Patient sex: M
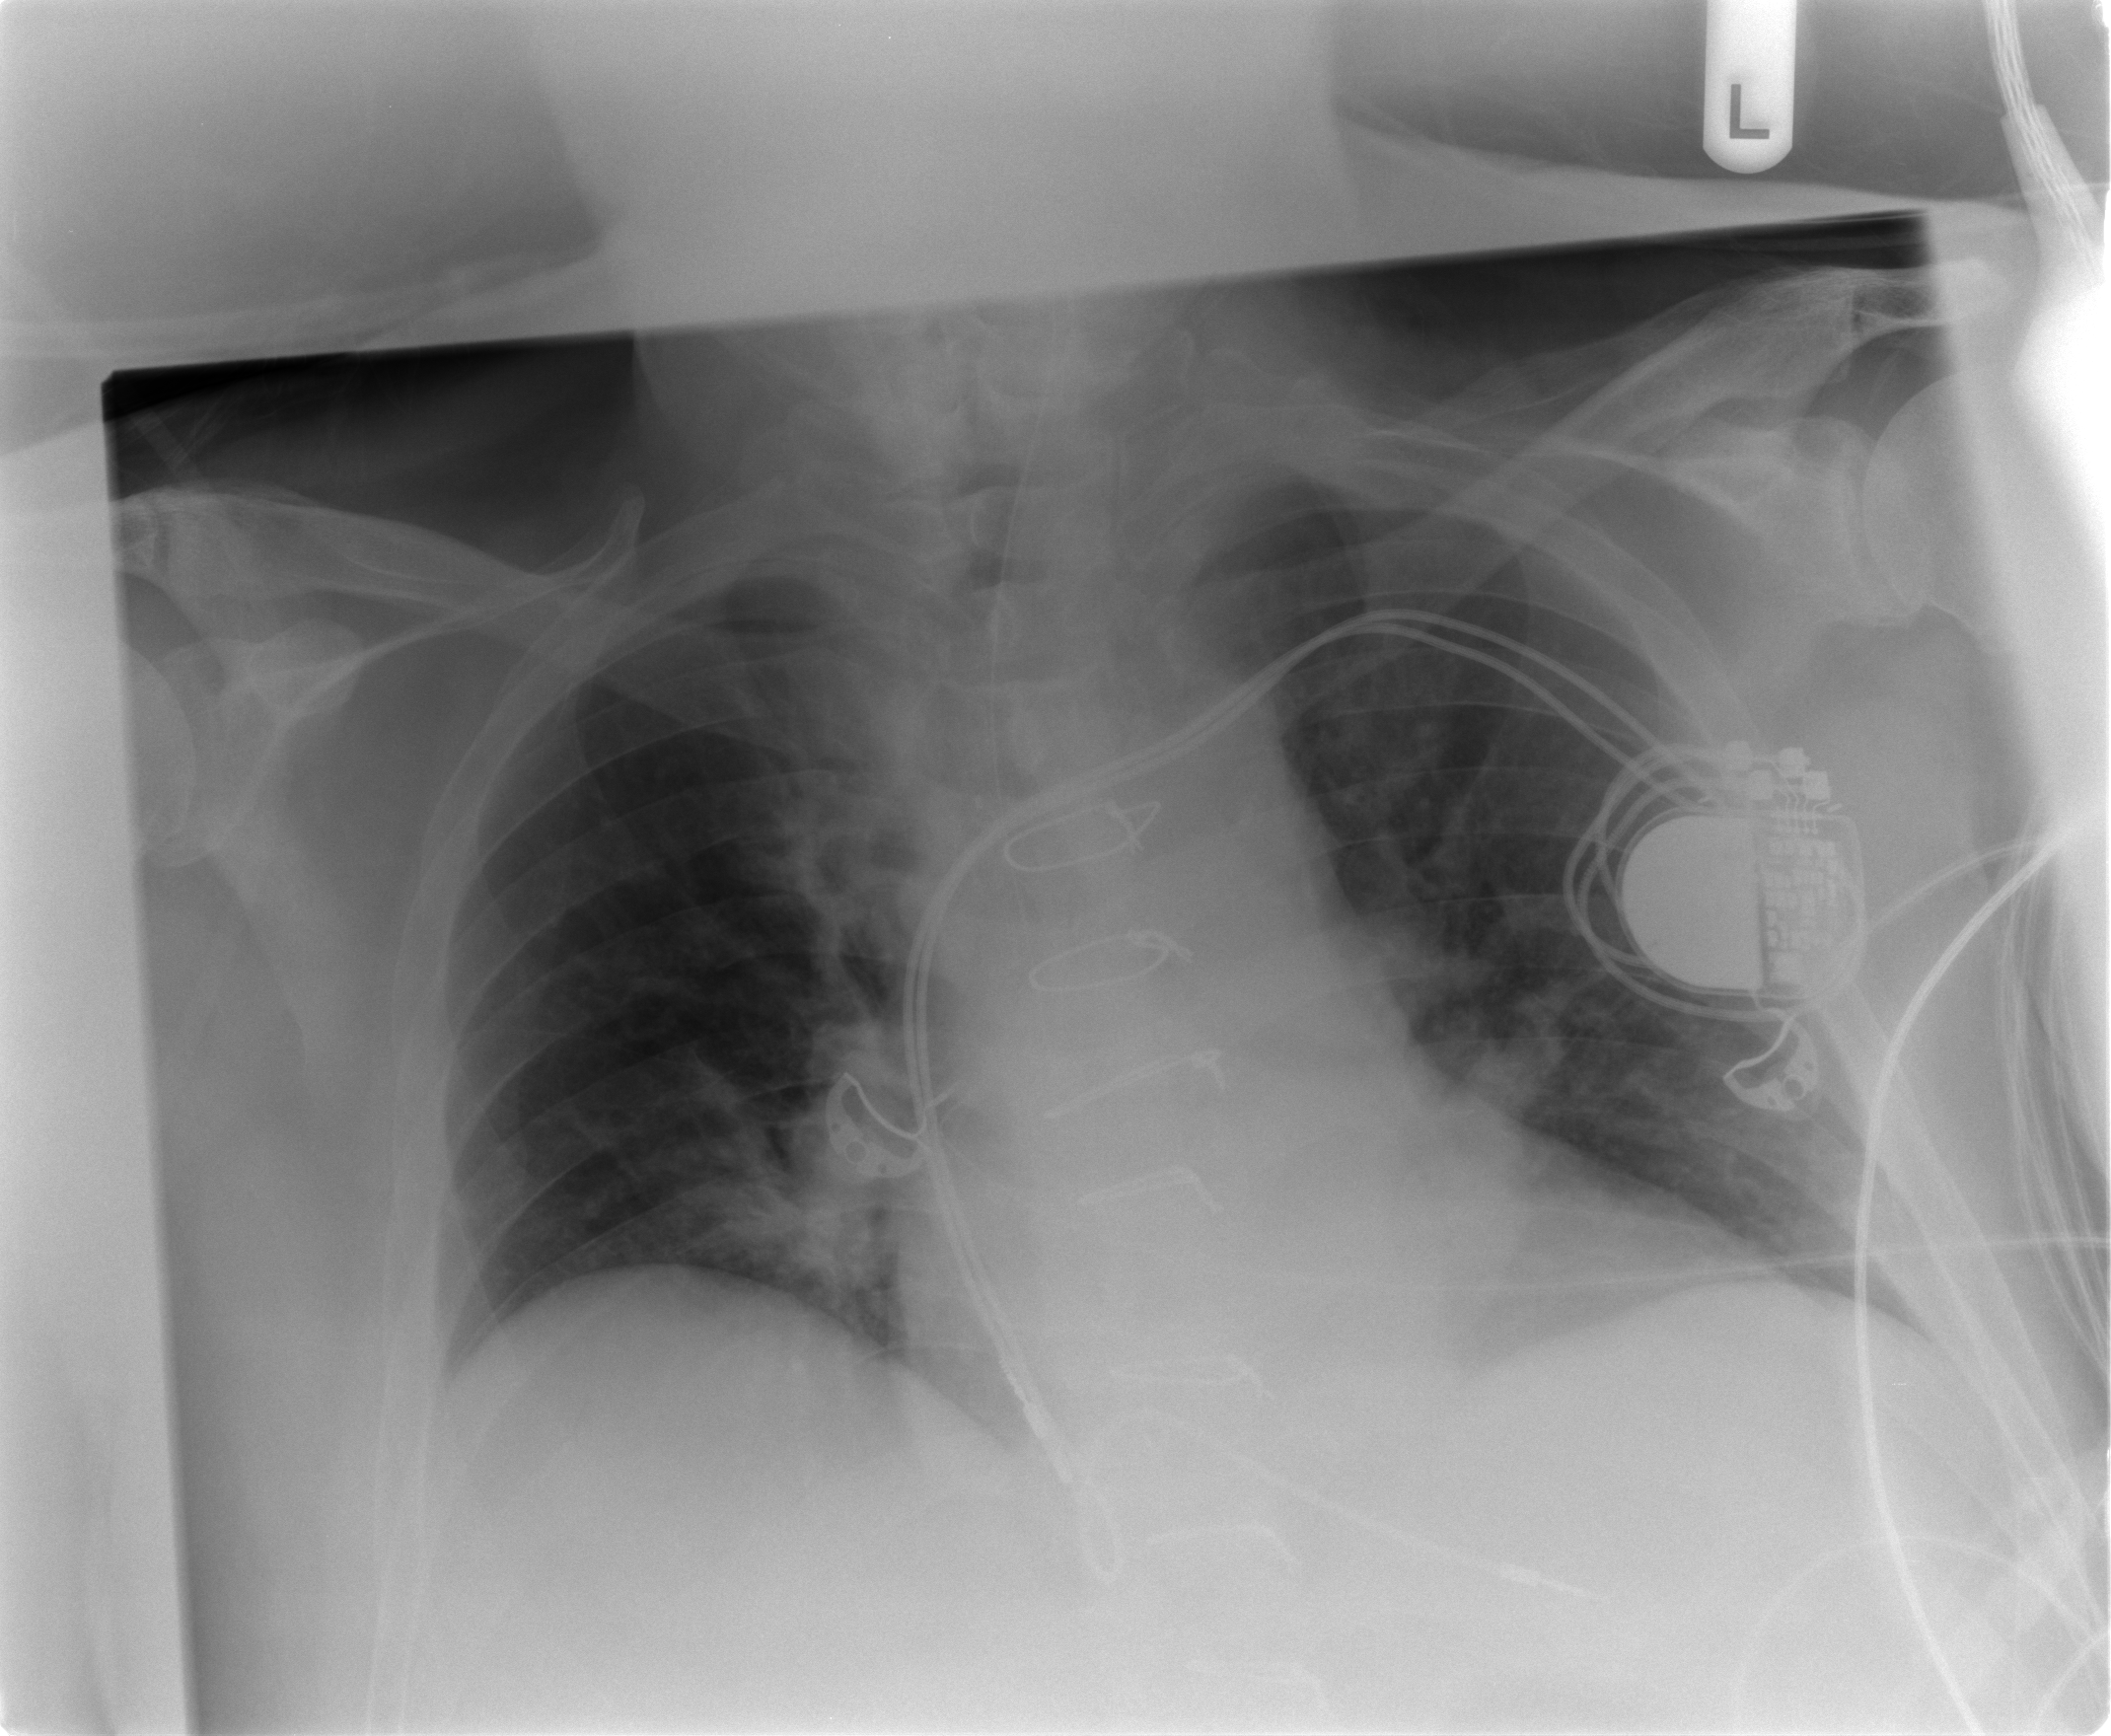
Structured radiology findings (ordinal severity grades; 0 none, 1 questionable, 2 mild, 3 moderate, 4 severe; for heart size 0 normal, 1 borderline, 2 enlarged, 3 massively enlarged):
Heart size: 1
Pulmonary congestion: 0
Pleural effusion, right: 0
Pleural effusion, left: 0
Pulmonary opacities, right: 0
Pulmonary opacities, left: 0
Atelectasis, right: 2
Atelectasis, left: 2